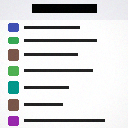
Screen state: on